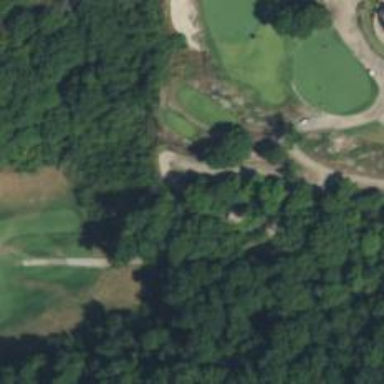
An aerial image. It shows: Pathway for golfing.